Interaction volume radius: 10 \u00c5
Interaction volume height: 30 \u00c5
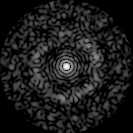
Disorder parameter: 0.8451